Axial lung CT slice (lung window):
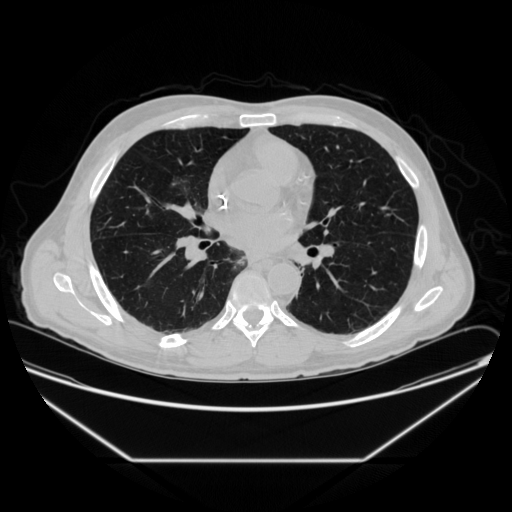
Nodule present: no